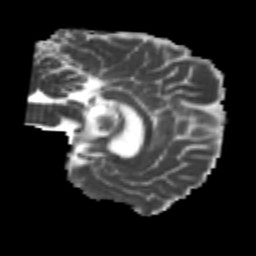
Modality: MD
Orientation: sagittal
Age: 22
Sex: male
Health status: healthy
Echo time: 0.074 s